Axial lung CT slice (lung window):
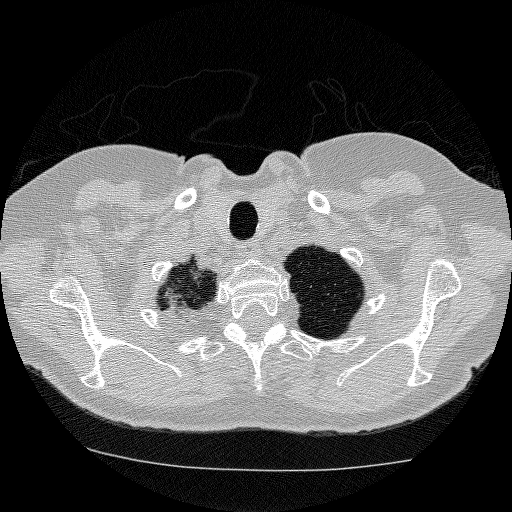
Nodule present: no